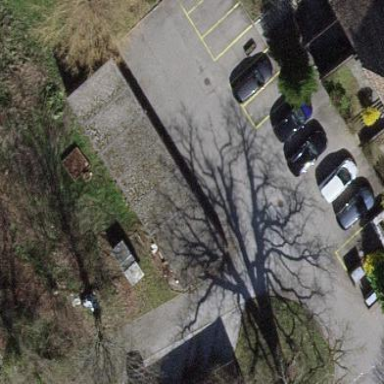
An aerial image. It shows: Group of garages.